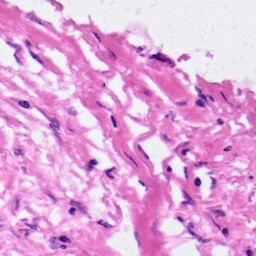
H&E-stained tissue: Pancreatic